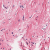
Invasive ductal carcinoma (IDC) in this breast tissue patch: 0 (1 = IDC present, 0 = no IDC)